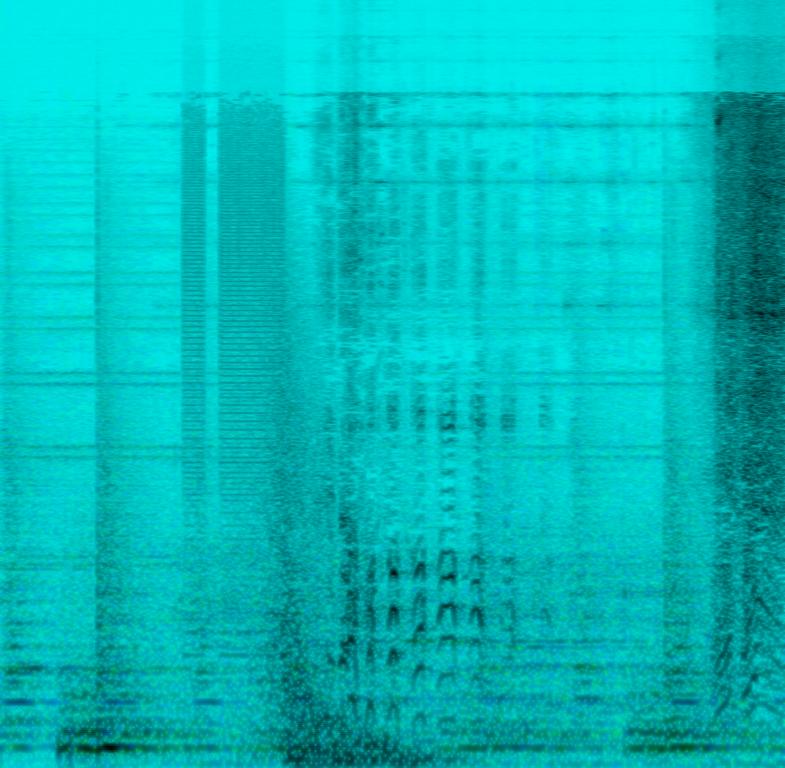
A cello section is playing a short stroke melody with the bow while other strings, probably violins are playing a one note drone in a high key. Timpani hits and rolls are adding depth to the musical scenario. In the background you can hear sound effects opening up the soundscape for a deeper male voice screaming/crying along to a chainsaw sound. This song may be playing in a movie scene where someone is getting tortured.